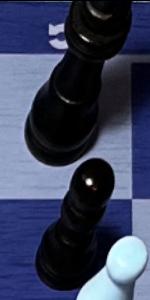
Label: Pawn_Black